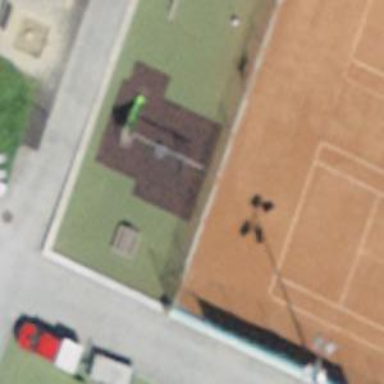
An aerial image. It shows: Playground featuring swings.